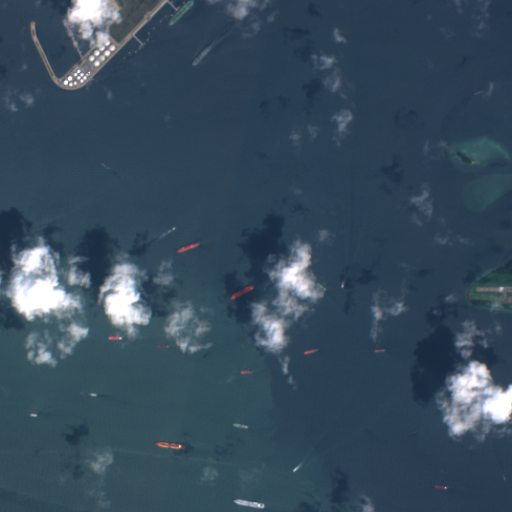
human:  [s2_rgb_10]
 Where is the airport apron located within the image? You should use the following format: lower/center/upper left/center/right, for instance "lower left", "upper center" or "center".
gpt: The airport apron is located in the center right of the image.
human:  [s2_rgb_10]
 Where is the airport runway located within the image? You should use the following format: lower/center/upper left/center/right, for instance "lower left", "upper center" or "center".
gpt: The airport runway is located in the center right of the image.
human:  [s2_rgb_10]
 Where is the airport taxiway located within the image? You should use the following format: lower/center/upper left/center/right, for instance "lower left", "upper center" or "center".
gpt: The airport taxiway is located in the center right of the image.
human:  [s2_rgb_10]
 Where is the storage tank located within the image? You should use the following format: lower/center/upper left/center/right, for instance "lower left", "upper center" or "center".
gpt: The storage tank is located in the upper left of the image.
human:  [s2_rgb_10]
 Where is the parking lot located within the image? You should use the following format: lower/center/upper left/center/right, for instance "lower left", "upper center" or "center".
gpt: There is no parking lot in the image.